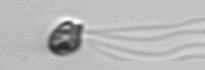
Label: flagellate_morphotype1